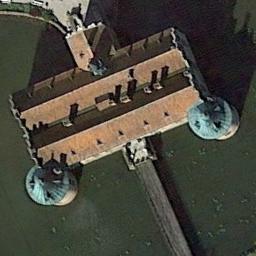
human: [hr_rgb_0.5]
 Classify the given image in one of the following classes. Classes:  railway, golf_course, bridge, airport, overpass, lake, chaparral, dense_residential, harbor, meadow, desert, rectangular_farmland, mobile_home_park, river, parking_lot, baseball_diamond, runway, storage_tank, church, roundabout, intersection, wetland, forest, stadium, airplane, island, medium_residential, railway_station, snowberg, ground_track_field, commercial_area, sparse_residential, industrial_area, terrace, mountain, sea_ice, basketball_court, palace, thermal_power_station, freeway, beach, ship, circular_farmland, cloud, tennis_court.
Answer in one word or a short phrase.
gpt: palace